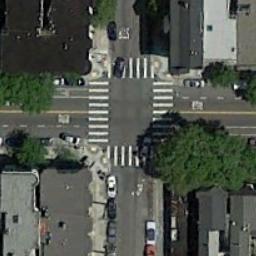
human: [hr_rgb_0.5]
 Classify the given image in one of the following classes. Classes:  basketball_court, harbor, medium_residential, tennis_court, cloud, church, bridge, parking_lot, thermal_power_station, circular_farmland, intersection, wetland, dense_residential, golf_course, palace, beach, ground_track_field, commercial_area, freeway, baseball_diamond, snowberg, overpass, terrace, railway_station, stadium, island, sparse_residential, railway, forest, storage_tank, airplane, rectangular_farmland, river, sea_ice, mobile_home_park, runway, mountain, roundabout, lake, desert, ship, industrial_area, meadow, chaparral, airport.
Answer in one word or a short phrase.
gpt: intersection